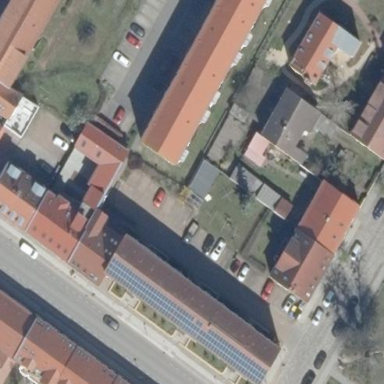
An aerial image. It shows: Gabled red-roofed apartment building.